Question: For Example Here is a Bar plot for some data i was comparing. i was wondering if i could add XTickLable both above and below the X-Axis. It would clarify the plot a lot more.

i have tried many things like
'''
set(gca,'XTickLabel',models(:,1),'XTick',1:numel(models));
hold on
set(gca,'xaxisLocation','top')
set(gca,'XTickLabel',models(:,1),'XTick',1:numel(models));
'''
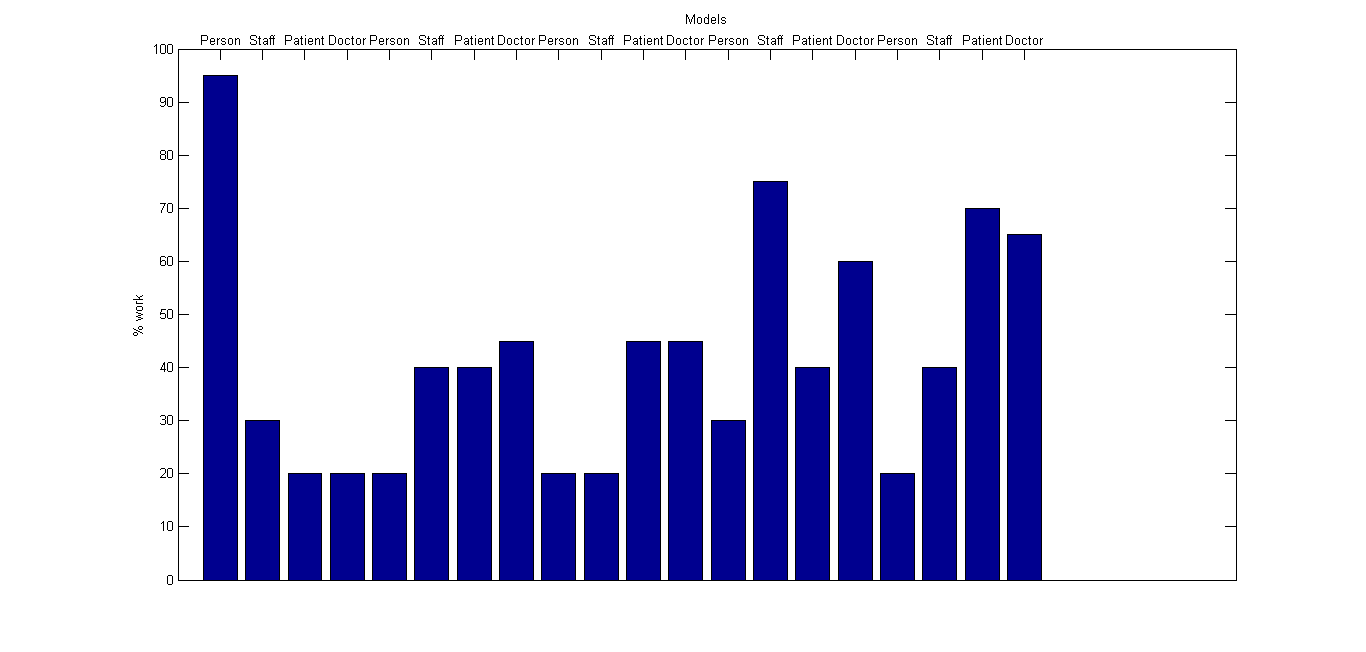
Answer: Copy the axes, link them (for zoom, panning...), and flip to the top the ''XAxisLocation'' of the copied one:
'''
h = copyobj(gca,gcf);
linkaxes([gca,h])
set(h,'XAxisL','top')
'''